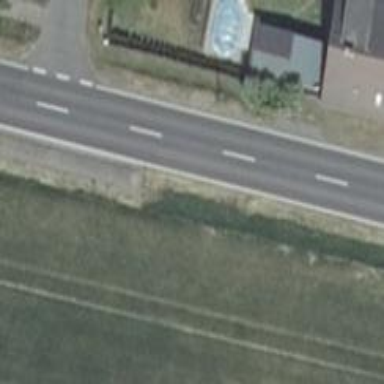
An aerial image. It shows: Secondary road with asphalt surface.